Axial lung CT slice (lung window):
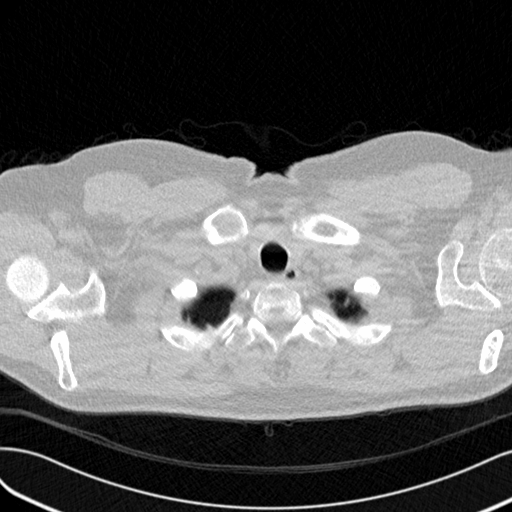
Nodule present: no